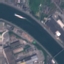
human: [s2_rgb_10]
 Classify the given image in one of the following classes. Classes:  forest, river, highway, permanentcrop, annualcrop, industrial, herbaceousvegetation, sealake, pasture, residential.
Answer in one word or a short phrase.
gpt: River